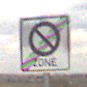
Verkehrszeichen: EndeEingeschraenktesHalteverbotZone
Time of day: MorningAfternoon
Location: Outdoor (Nature)
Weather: Overcast
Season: NotSpecified
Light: Natural